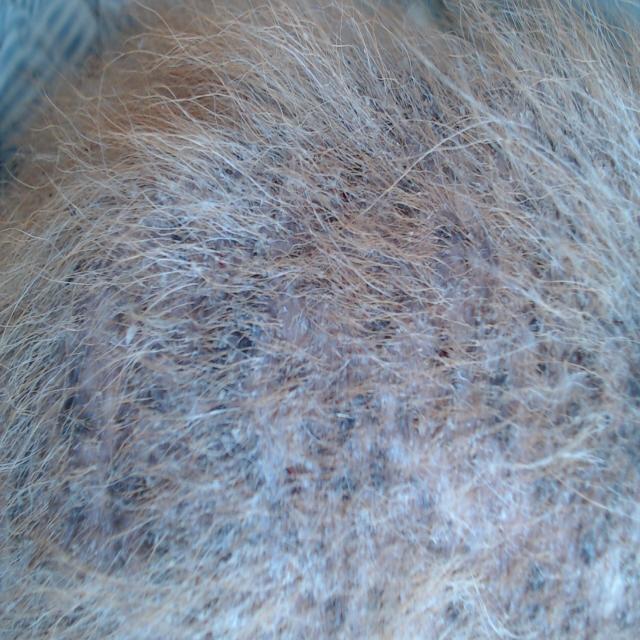
Canine demodicosis (Demodex mange) — caused by Demodex canis mites. Presents with alopecia, follicular papules, pustules, and comedones. Often localized on face and forelimbs.